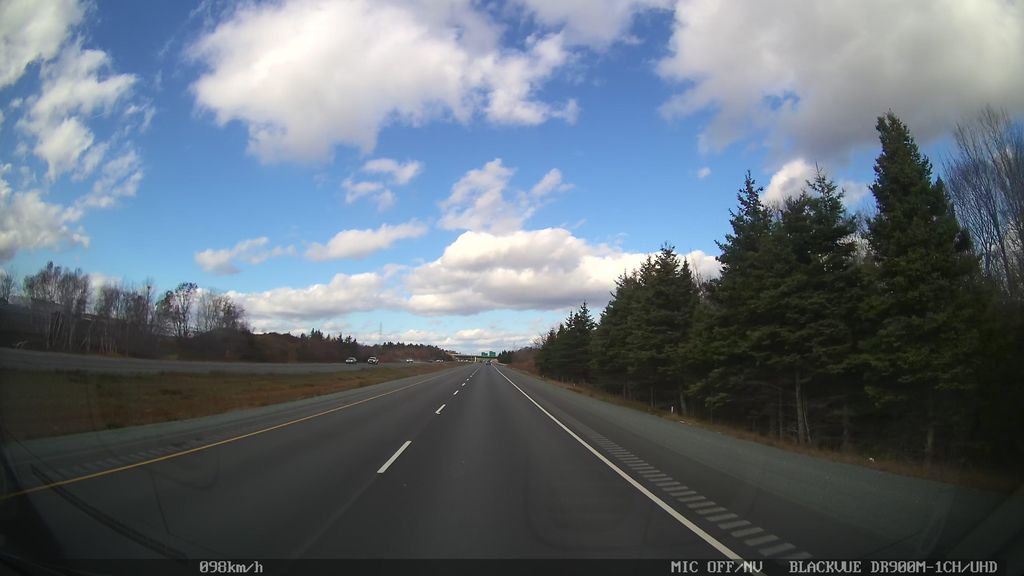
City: halifax